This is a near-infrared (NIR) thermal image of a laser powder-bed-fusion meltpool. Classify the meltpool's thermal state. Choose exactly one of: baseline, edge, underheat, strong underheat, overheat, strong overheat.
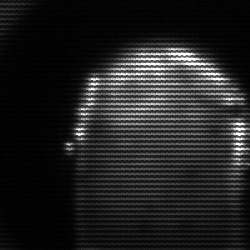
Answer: baseline